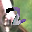
Label: 2